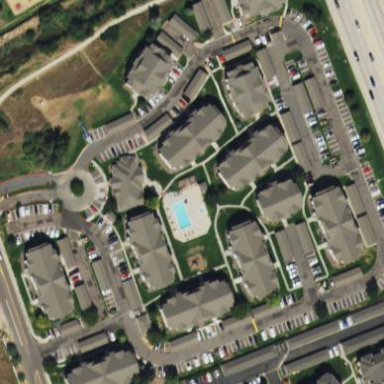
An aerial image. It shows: Residential area with apartments.